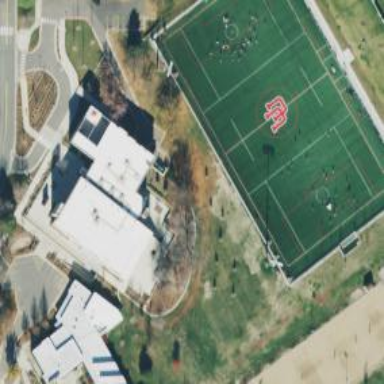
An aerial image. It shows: Field hockey pitch with artificial turf surface designated as leisure land.